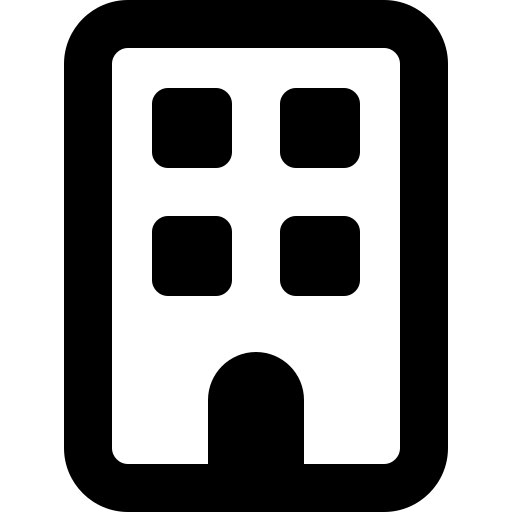
Tags: icon, FontAwesome, fa-icon, outline, building